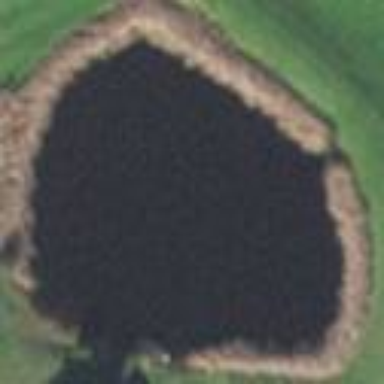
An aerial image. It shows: Peaceful pond surrounded by nature.